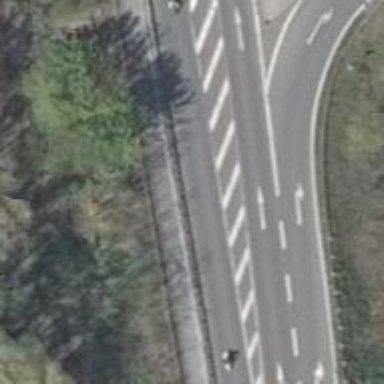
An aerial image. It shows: Secondary road with asphalt surface.